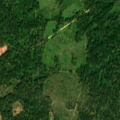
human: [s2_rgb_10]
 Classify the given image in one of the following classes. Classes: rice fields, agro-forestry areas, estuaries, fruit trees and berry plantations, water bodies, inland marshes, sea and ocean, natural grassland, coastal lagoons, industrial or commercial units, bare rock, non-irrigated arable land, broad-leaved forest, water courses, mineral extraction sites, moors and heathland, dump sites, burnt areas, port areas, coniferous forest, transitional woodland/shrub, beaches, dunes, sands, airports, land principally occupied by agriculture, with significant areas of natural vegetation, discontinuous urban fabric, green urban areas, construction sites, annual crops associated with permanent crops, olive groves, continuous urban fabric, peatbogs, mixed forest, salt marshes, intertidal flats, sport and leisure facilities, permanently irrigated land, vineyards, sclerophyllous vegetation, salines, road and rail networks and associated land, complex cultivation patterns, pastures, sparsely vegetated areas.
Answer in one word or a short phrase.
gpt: coniferous forest, transitional woodland/shrub